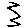
Label: zigzag